Field crop: maize
Growth stage: 2
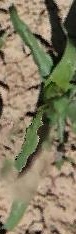
Species: maize